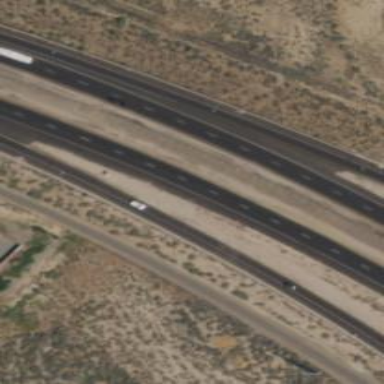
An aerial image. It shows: Asphalt motorway.